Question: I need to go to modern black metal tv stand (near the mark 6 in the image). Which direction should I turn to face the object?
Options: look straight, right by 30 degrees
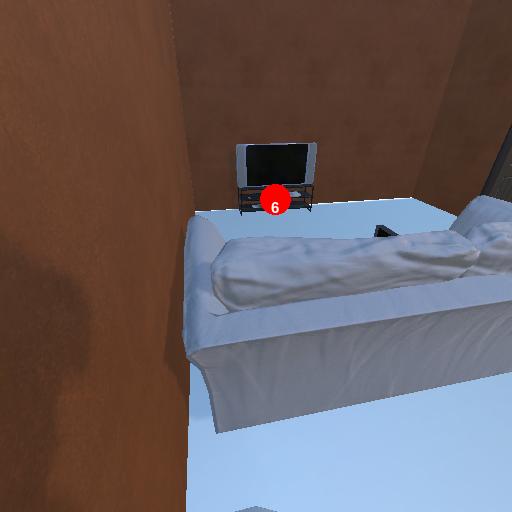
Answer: look straight